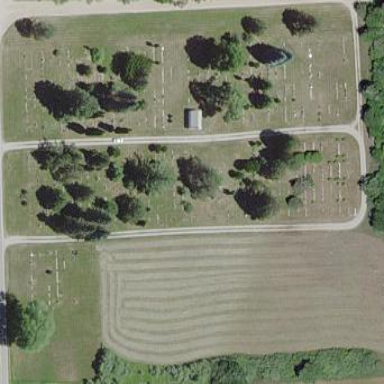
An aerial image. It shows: Cemetery.